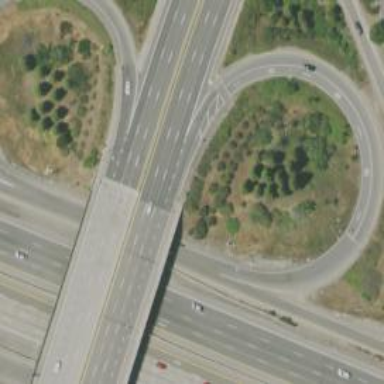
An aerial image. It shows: This image shows trunk highway that functions as expressway.